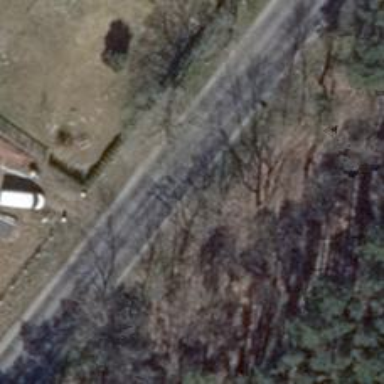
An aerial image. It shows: Secondary road with asphalt surface.